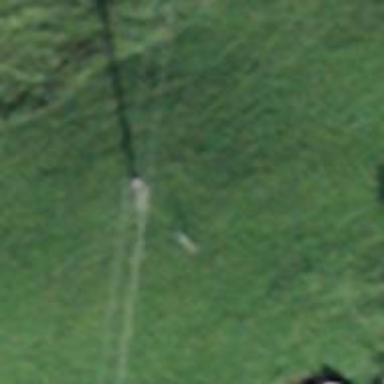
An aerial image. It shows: Power pole.